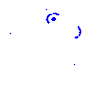
Particle: kaon